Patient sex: M
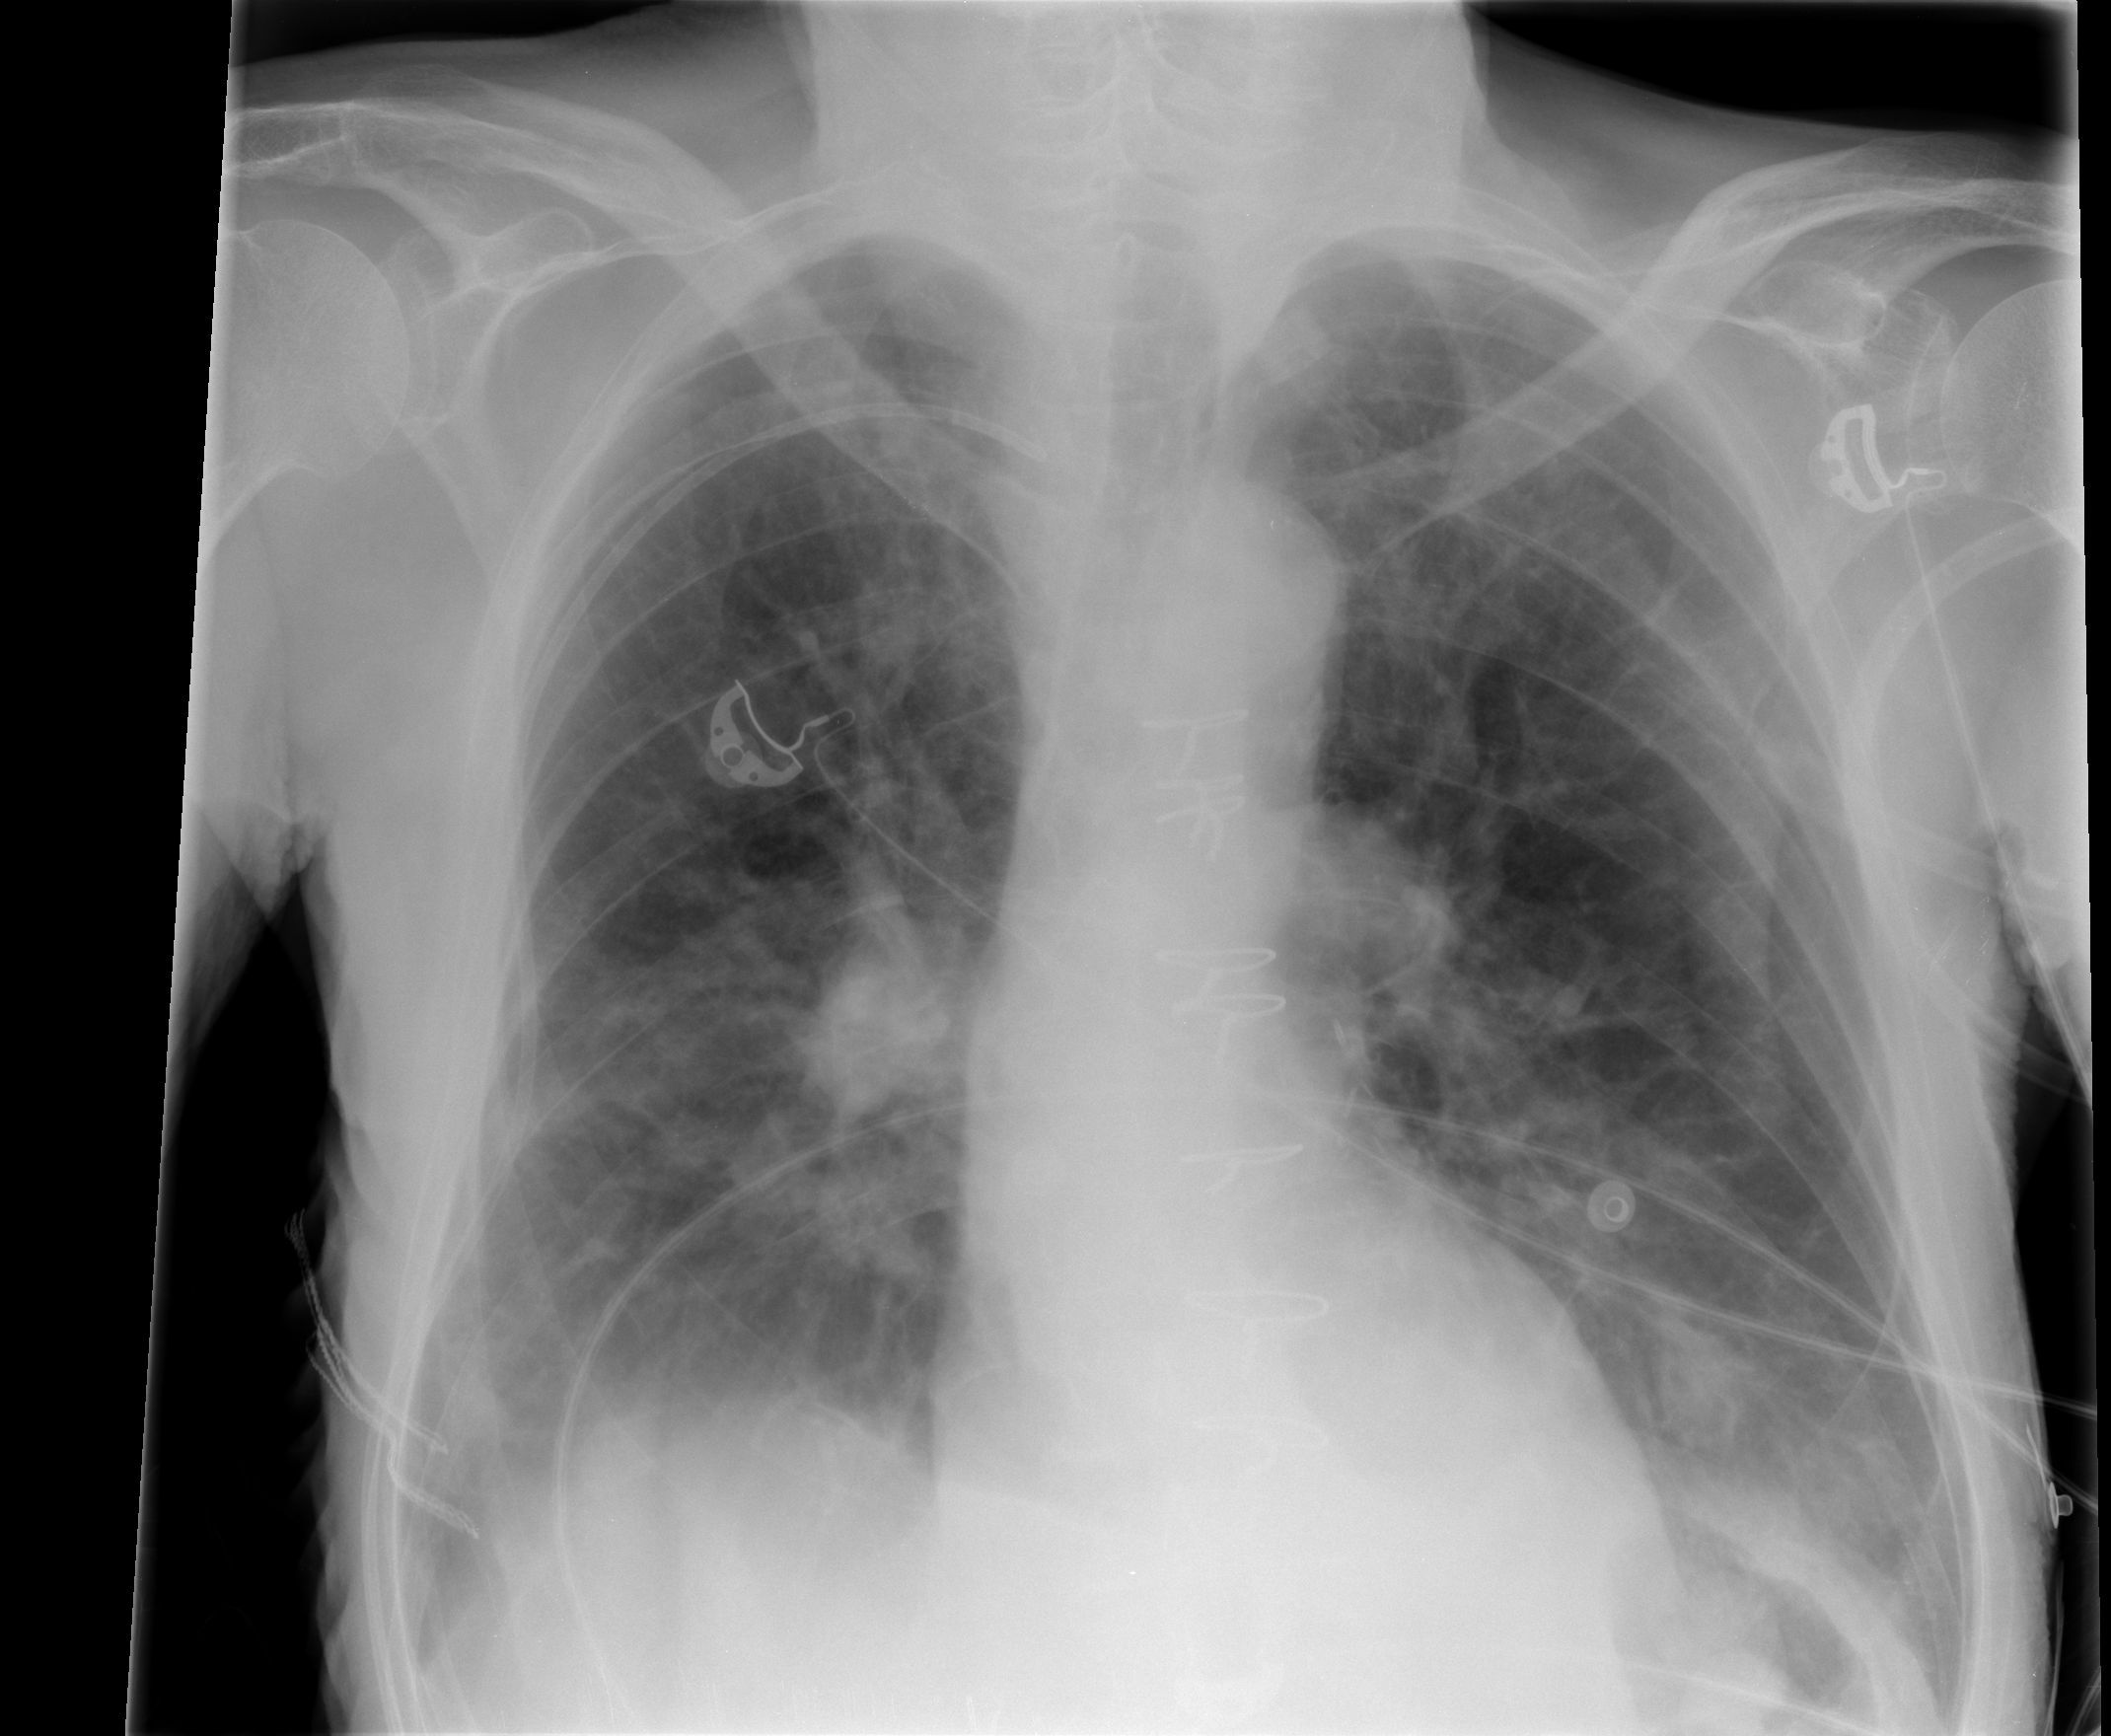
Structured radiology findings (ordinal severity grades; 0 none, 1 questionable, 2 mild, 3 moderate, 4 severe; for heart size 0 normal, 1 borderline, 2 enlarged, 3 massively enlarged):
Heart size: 0
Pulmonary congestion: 0
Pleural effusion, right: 1
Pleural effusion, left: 1
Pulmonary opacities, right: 0
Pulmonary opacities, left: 0
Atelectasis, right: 2
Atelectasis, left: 2